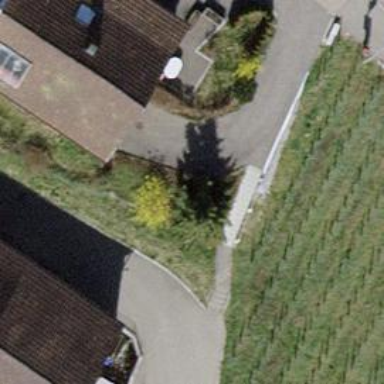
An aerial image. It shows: Concrete driveway designated as service road.